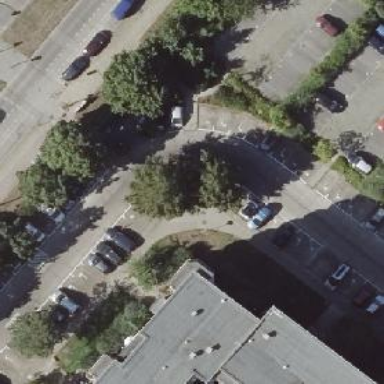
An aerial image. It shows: Concrete sidewalk along the footway.